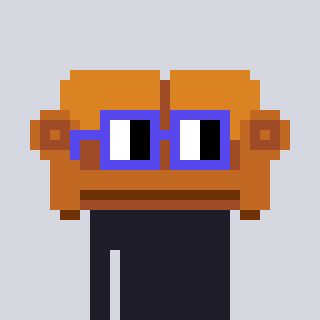
a pixel art character with square blue glasses, a couch-shaped head and a gold-colored body on a cool background